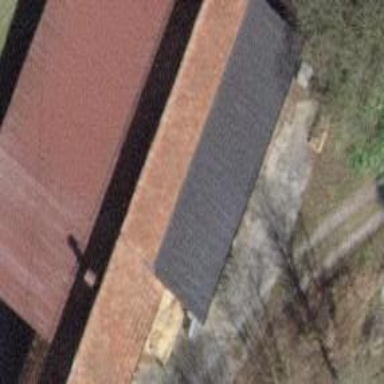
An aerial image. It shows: Animal shelter housed in building.